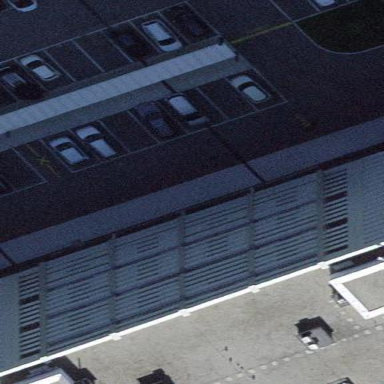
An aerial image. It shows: View of apartment building.